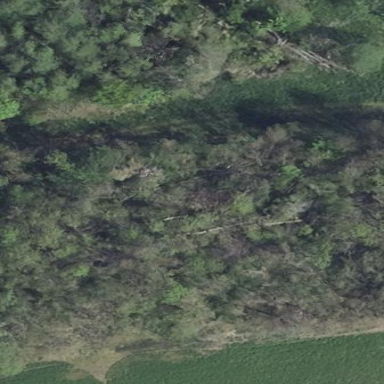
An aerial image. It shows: Deciduous broadleaved woodland.